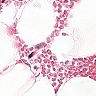
Metastatic tissue present: no